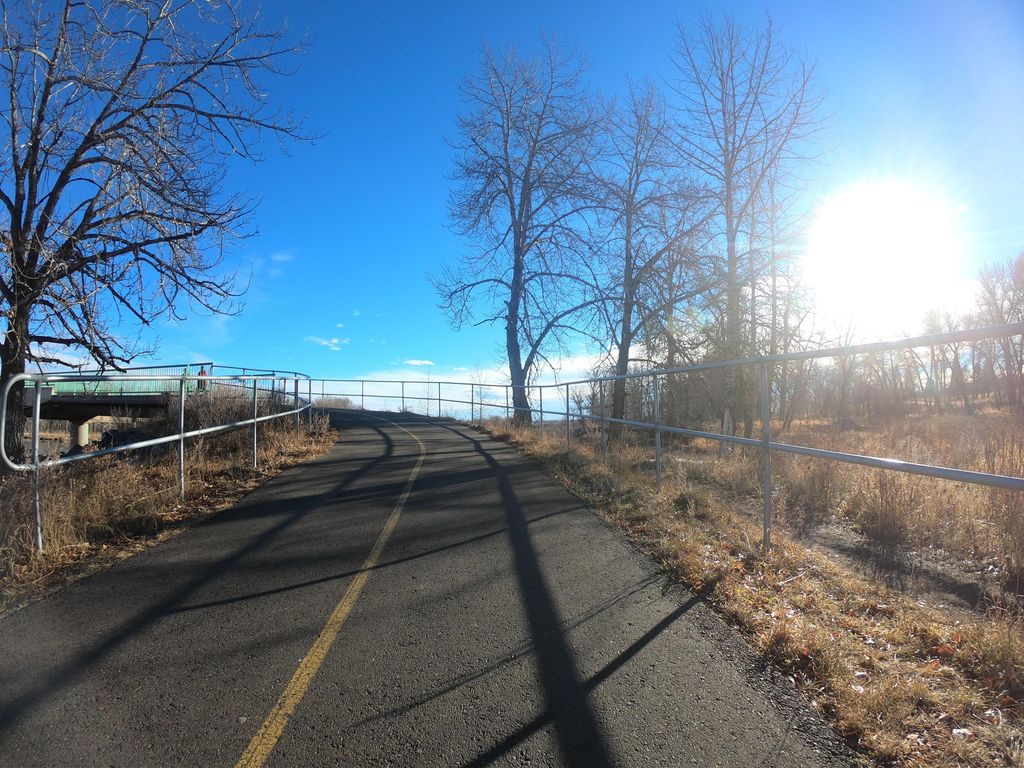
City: calgary